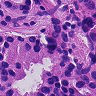
Metastatic tissue present: yes